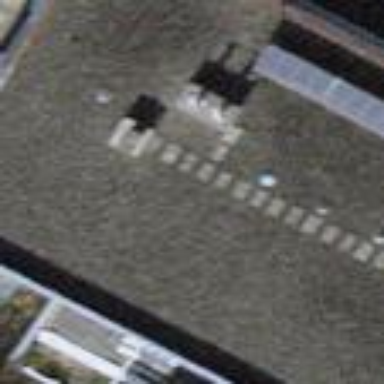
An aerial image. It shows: Terrace building.